Field crop: maize
Growth stage: 2
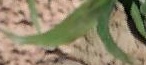
Species: maize